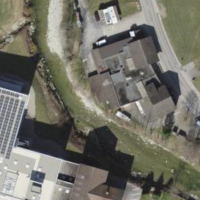
EUNIS habitat code: 54
Species observed at this site:
Neottia nidus-avis